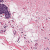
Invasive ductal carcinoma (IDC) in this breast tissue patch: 0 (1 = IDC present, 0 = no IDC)